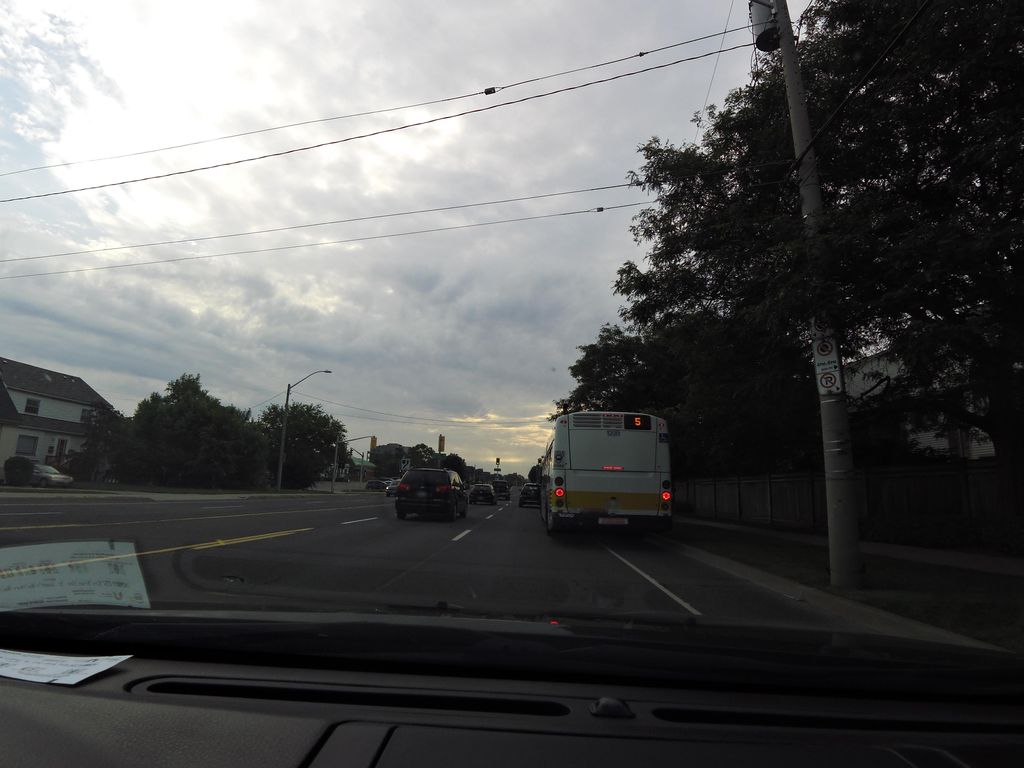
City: hamilton